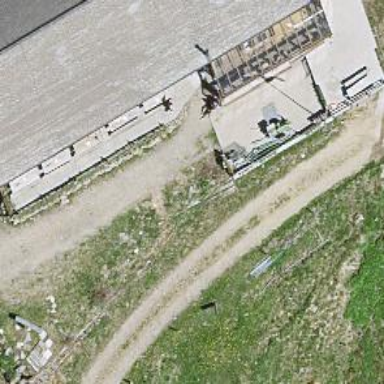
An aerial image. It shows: Driveway with ground surface.